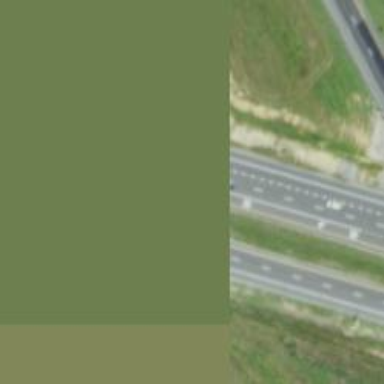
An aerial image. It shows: Primary highway with dual carriageway surfaced with asphalt.